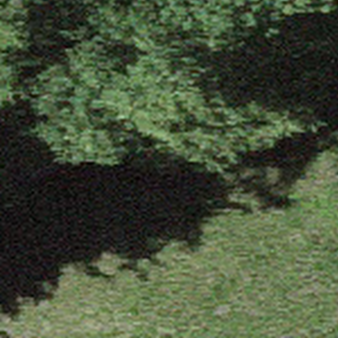
Label: other